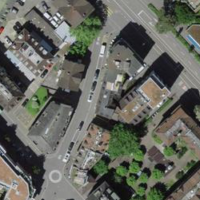
EUNIS habitat code: 54
Species observed at this site:
Corvus corone
Cyanistes caeruleus
Parus major
Erithacus rubecula
Passer domesticus
Fringilla coelebs
Turdus iliacus
Turdus merula